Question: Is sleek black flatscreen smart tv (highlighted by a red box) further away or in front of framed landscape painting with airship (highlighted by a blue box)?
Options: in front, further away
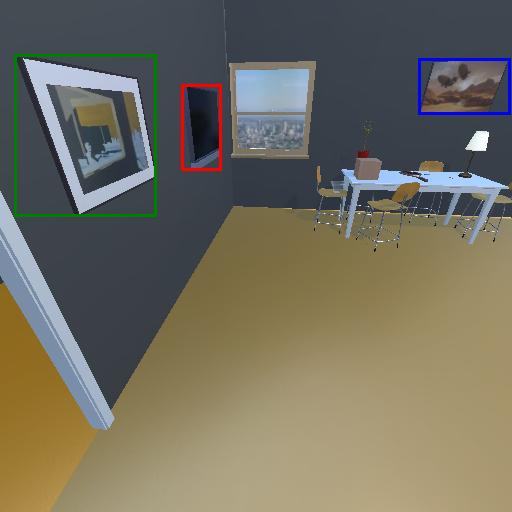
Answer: in front